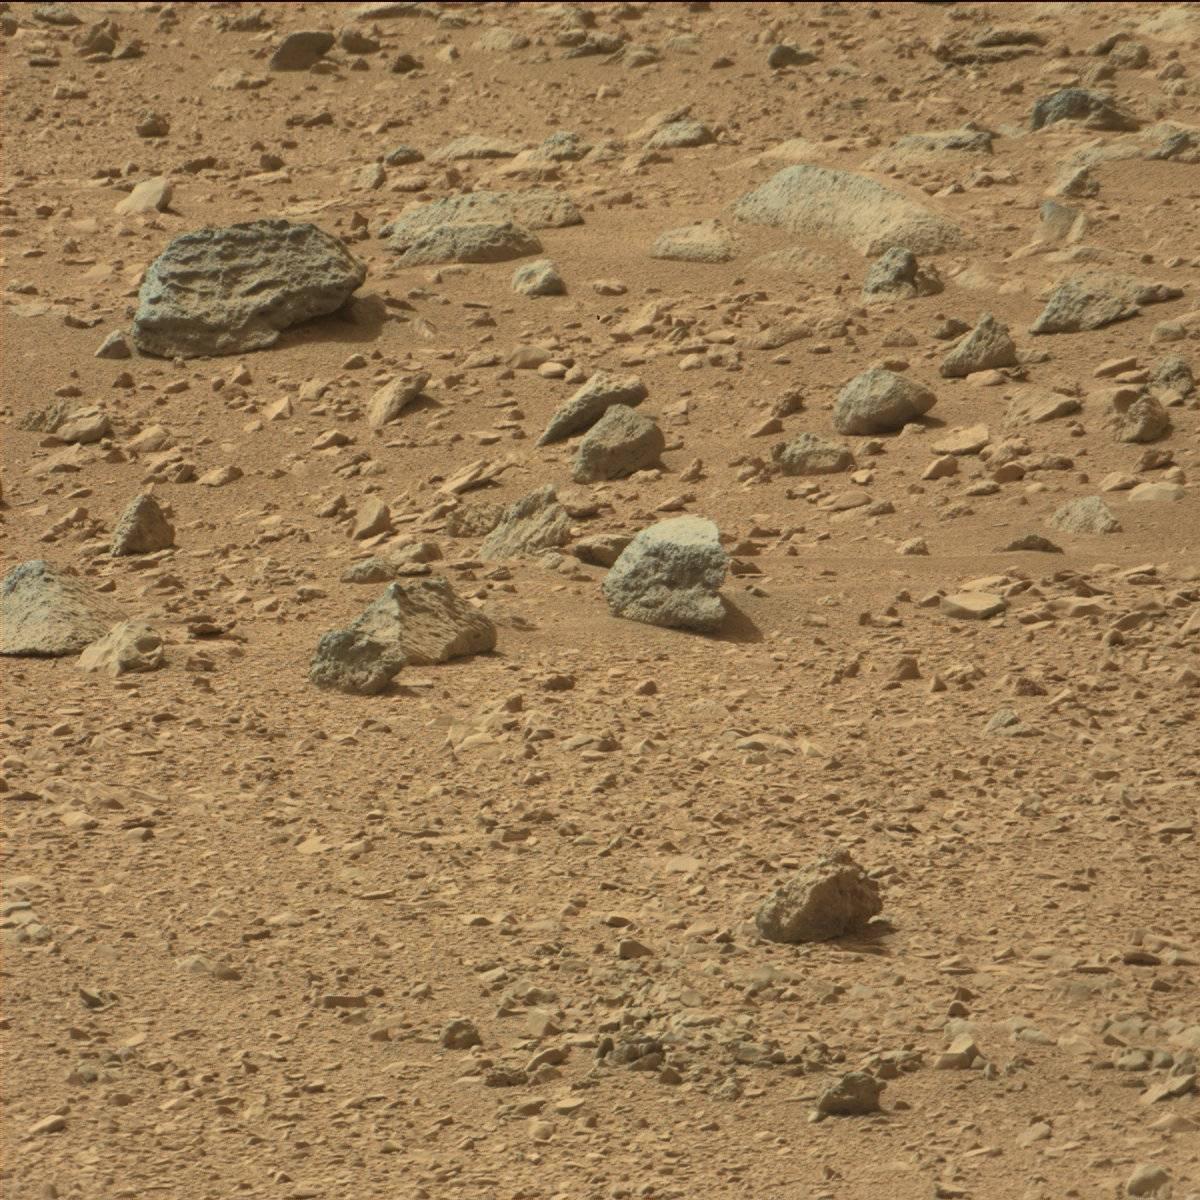
Terrain classes present: Bedrock, Rock, Sand / Soil